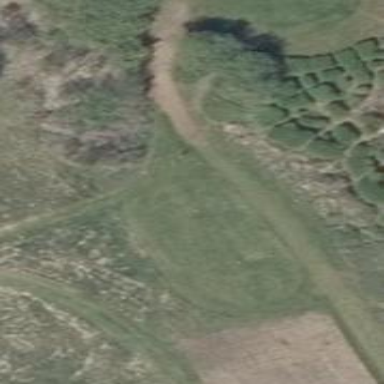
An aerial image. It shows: Golf tee.